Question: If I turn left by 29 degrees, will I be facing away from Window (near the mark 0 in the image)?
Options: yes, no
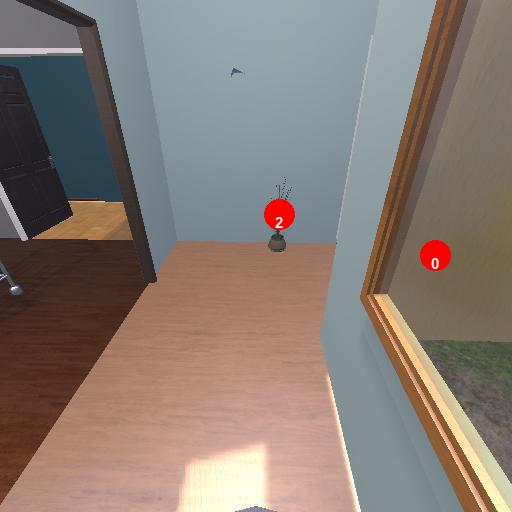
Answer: yes